Question: I am creating icon menu (toolbar with icons) in gtk# and I do not know why my application always selects (highlights) first icon (every parameter is default). Is there a way to have all icons unhighlighted (highlight only when cursor moves over icon or user clicks on icon)?
Every answer will be very much appreciated.

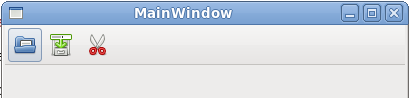
Answer: It looks like it has keyboard focus. You probably want to give another widget the default focus.